Question: Ok, so I'm trying to draw a dashed box that's subdivided into sections where I'm going to put content. Here's my code:
'''
NSBezierPath *path = [NSBezierPath bezierPathWithRect:dirtyRect];
[path setLineWidth:3];
CGFloat pattern[2] = {5, 5};
[path setLineDash:pattern count:2 phase:0];
CGFloat totalHeight = header.frame.origin.y - 10;
CGFloat sectionOffset = 0;
if([game getNumPlayers] == 2) {
sectionOffset = totalHeight / 2;
} else if([game getNumPlayers] == 3) {
sectionOffset = totalHeight / 3;
} else if([game getNumPlayers] == 4) {
sectionOffset = totalHeight / 4;
}
for(int i = 0; i < [[game getPlayers] count]; i++) {
[path moveToPoint:NSMakePoint(0, totalHeight - (sectionOffset * i))];
[path lineToPoint:NSMakePoint(dirtyRect.size.width, totalHeight - (sectionOffset * i))];
}
[path stroke];
'''
This is contained within my custom view's drawRect method, so dirtyRect is an NSRect equivalent to the bounds of the view. The variable header refers to another view in the superview, which I'm basing the location of the lines off of.
Here's a screenshot of what this code actually draws (except the label obviously):

As you can see, unless we're dealing with a very unfortunate optically illusion, which I doubt, the dividers contained in the box appear to be thicker than the outline of the box. I've explicitly set the lineWidth of the path object to be three, so I'm not sure why this is. I would be much appreciative of any suggestions that can be provided.
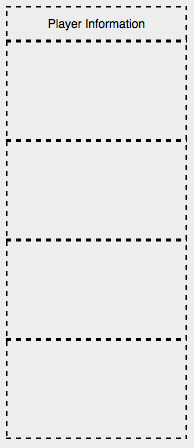
Answer: OK, I think the problem is that your outer box is just getting clipped by the edges of its view. You ask for a line that's 3 points wide, so if your 'dirtyRect' is the actual bounds of the view, then 1.5 points of the enclosing box will be the view, so you'll only see 1.5 points of the edge lines.
The inner lines are showing the full 3-point thickness.
You can fix this by doing something like:
'''
const CGFloat lineWidth = 3;
NSBezierPath *const path = [NSBezierPath bezierPathWithRect:NSInsetRect(dirtyRect, lineWidth/2, lineWidth/2)];
path.lineWidth = lineWidth;
'''